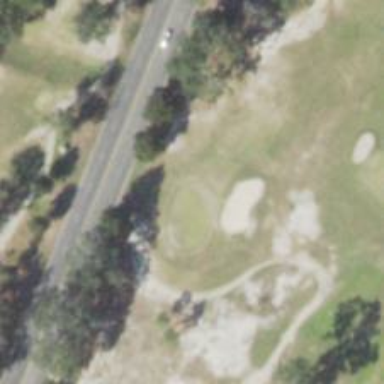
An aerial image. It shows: View of golf hole.